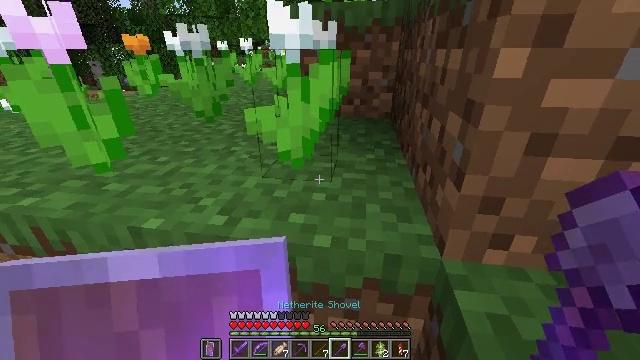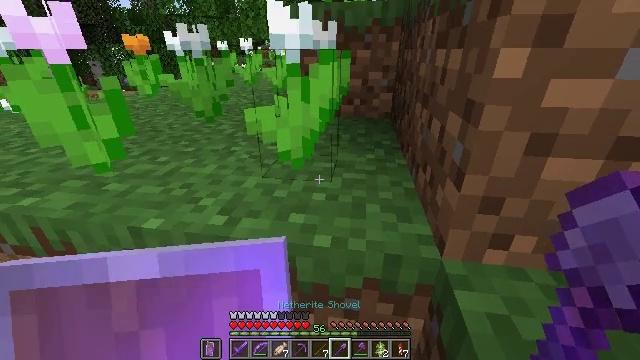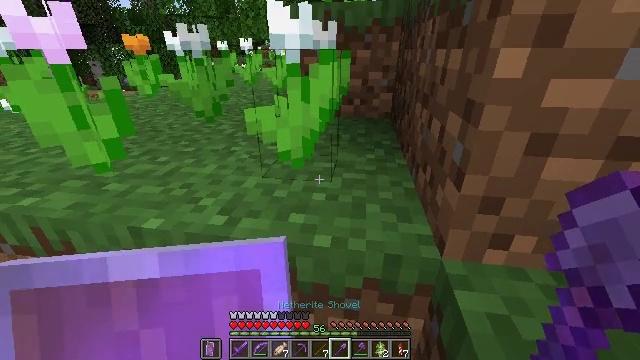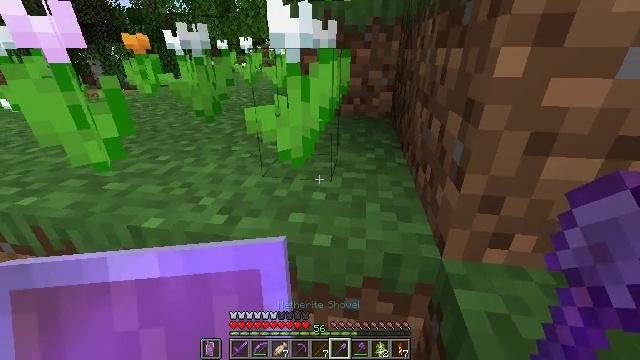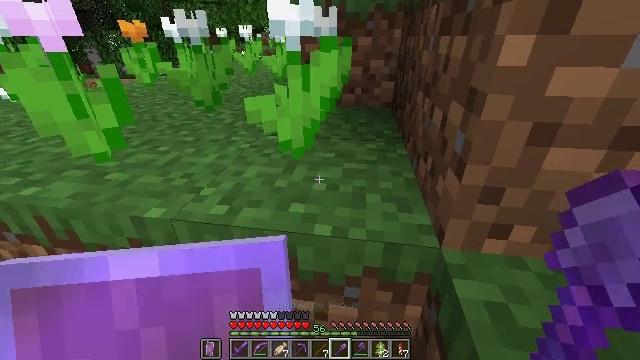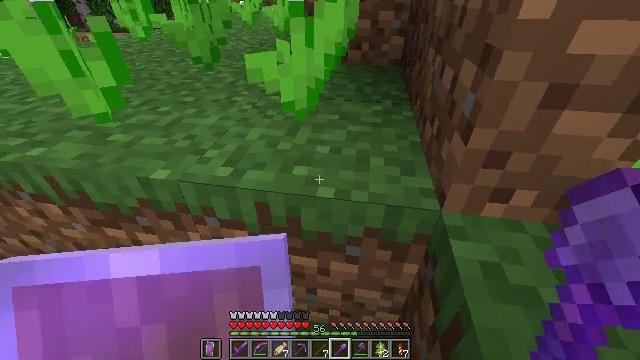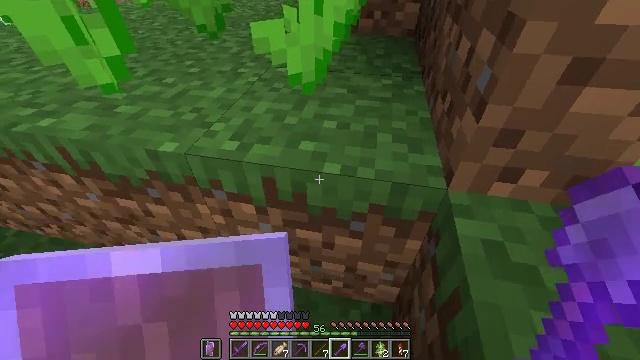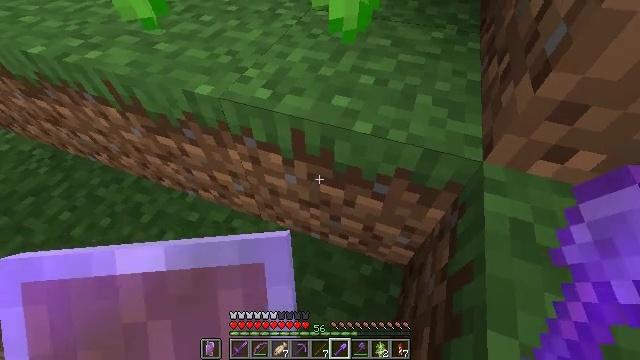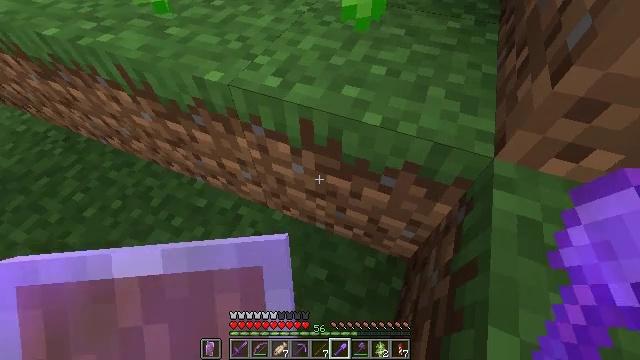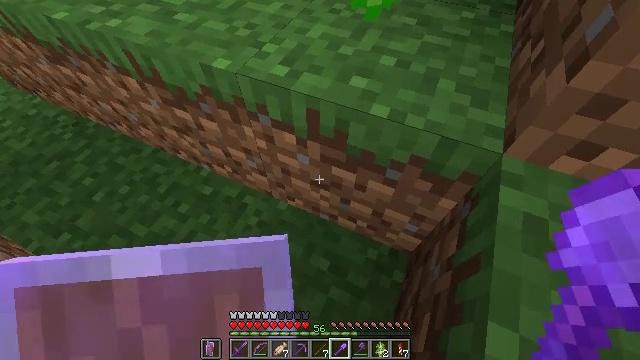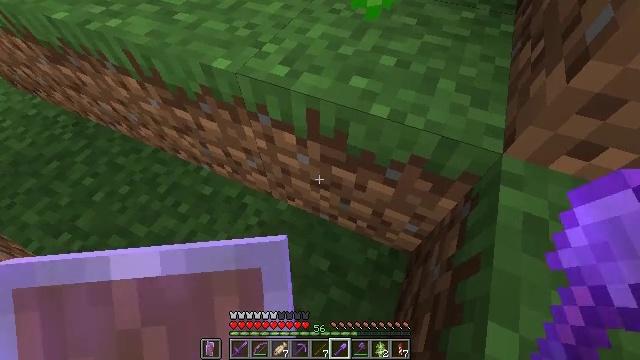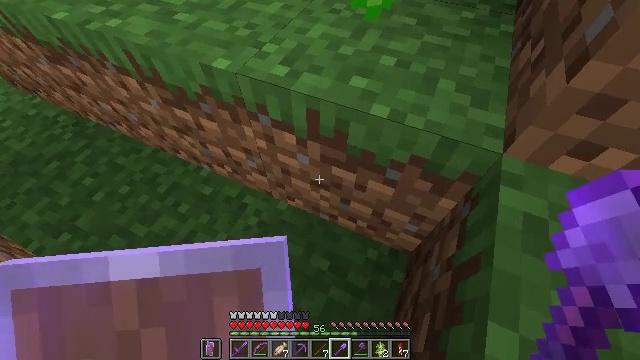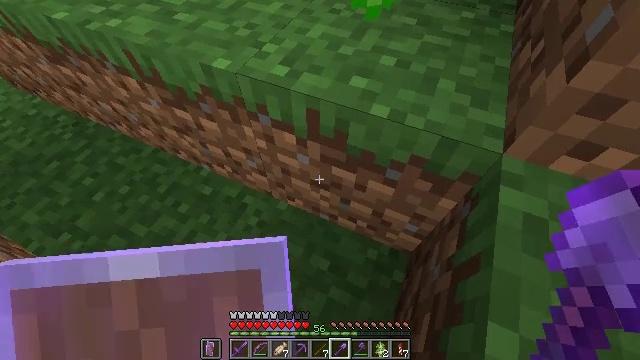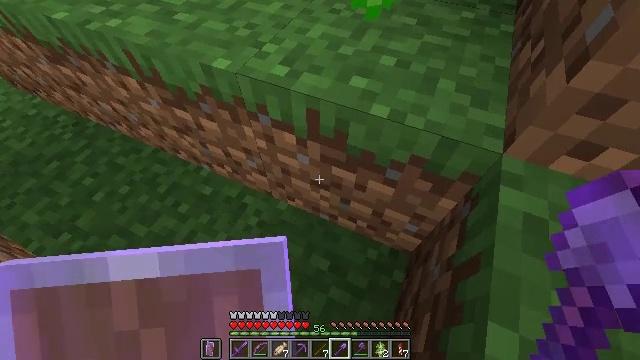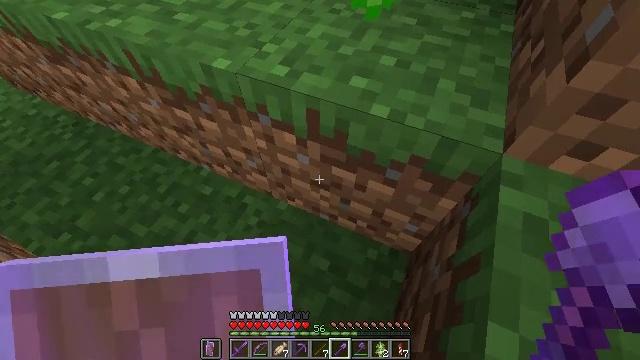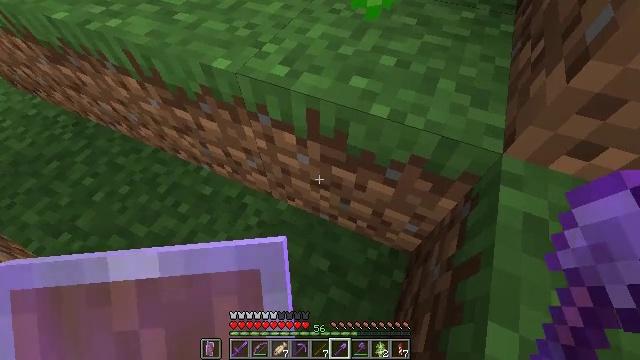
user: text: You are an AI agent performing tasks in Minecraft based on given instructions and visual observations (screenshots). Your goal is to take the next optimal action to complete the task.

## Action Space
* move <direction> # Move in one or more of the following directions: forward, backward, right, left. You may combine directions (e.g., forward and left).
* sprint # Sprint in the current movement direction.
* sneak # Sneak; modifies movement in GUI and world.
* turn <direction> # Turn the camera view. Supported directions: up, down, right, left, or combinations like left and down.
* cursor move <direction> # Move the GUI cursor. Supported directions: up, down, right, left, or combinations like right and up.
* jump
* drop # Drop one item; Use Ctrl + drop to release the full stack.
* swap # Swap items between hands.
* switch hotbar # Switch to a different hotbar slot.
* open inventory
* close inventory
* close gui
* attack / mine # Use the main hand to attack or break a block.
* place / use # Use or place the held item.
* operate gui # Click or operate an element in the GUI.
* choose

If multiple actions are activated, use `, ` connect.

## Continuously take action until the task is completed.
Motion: motion action
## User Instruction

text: Pick the pink tulip from the ground.
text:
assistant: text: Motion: no_op
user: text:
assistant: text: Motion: no_op
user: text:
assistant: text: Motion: no_op
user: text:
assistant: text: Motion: turn down
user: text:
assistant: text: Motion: turn down
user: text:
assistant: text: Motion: turn left and down
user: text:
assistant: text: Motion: turn left and down
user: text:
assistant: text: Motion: turn left and down
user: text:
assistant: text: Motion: turn left and down
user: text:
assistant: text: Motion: no_op
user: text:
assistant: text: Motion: no_op
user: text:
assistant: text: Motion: no_op
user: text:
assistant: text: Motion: no_op
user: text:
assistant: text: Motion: no_op
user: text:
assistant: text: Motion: no_op
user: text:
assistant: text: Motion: no_op
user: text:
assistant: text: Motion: move left, turn left and up
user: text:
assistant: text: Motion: move left, turn left and up
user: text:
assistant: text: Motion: move left, turn up
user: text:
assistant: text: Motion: move left, turn right and up
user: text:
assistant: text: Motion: move left, turn right and up
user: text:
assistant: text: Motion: move left, turn right and up
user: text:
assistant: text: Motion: move left, turn right
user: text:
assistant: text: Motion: turn right and up
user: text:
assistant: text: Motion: turn right
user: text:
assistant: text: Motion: turn right
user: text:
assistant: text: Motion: turn right
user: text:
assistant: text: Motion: turn right
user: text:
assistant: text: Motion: no_op
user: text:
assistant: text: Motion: no_op